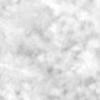
Label: no_change